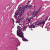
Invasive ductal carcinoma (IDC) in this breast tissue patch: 0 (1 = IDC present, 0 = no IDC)